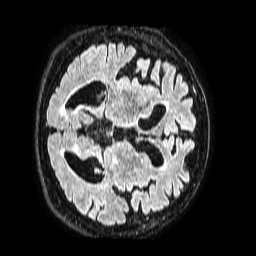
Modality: FLAIR
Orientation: axial
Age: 69
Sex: male
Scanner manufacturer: philips
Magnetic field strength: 1.5 T
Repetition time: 4.8 s
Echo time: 0.3 s